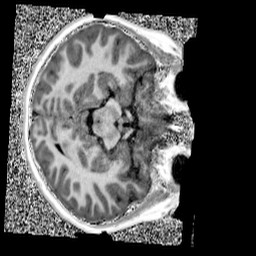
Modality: UNIT1
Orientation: axial
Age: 9
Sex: female
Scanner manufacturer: siemens
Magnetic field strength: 3 T
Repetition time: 4 s
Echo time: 0.00299 s